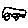
Label: car